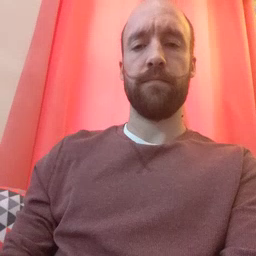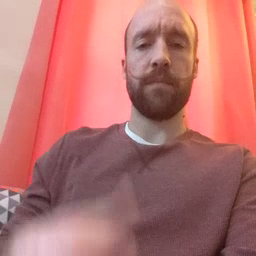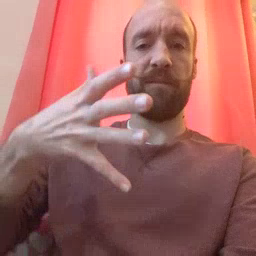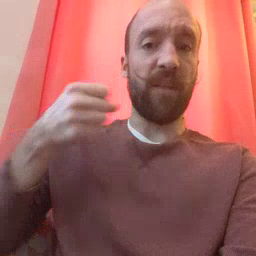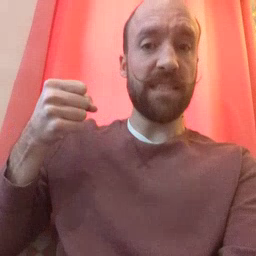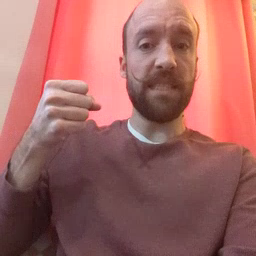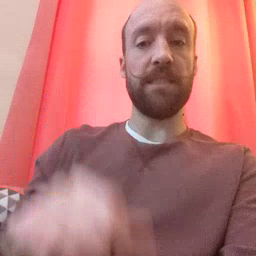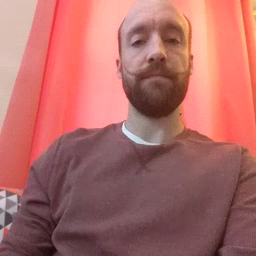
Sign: fast